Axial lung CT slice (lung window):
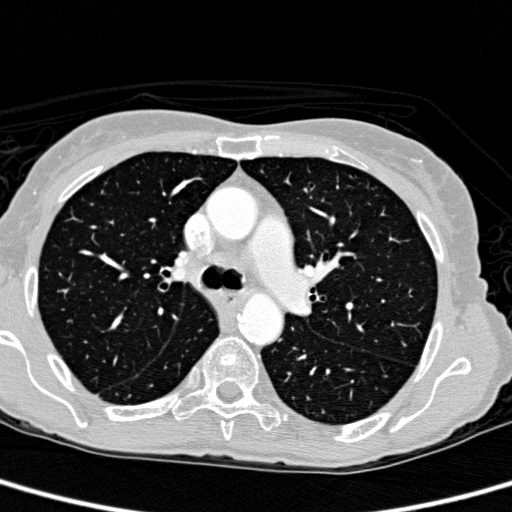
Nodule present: no